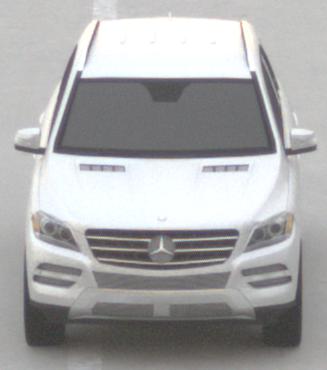
Make: Mercedes-Benz
Model: ML 350
Detailed model: M-Class (166)
Model produced from: 2011/11
Model produced until: 2014/10
Doors: 5
Color: white
Road condition: dry road
Daytime: sunrise or sunset
Contrast: low contrast